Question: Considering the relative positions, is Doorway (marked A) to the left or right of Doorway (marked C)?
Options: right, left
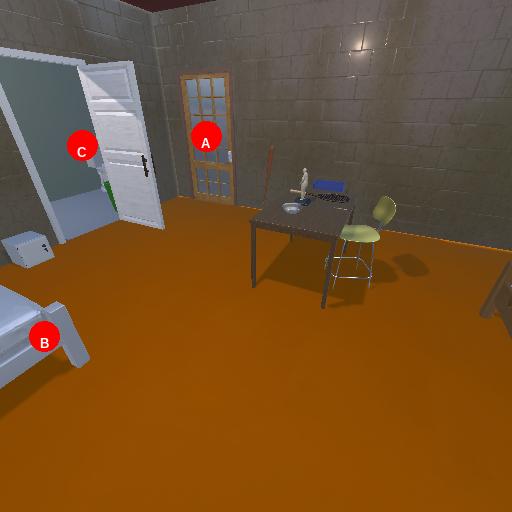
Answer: right